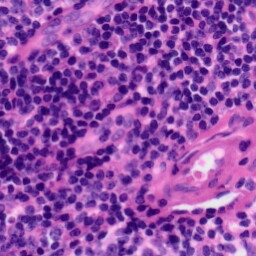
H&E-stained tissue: Tonsil